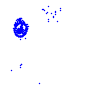
Particle: electron